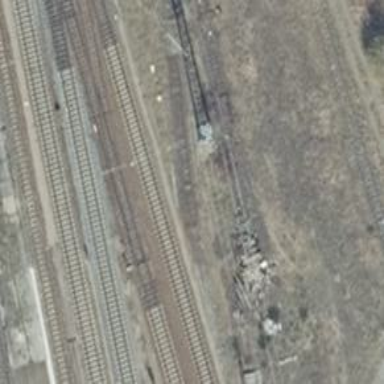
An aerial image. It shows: Railway switch with the turnout pointing to the right.